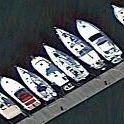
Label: civil